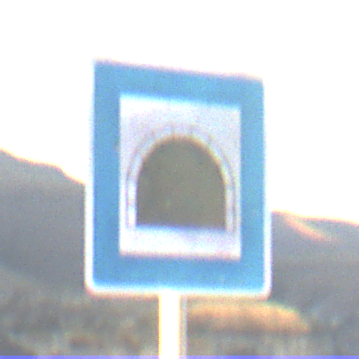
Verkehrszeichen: Tunnel
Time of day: SunriseSunset
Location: Outdoor (Nature)
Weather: Clear
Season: NotSpecified
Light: Natural